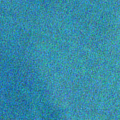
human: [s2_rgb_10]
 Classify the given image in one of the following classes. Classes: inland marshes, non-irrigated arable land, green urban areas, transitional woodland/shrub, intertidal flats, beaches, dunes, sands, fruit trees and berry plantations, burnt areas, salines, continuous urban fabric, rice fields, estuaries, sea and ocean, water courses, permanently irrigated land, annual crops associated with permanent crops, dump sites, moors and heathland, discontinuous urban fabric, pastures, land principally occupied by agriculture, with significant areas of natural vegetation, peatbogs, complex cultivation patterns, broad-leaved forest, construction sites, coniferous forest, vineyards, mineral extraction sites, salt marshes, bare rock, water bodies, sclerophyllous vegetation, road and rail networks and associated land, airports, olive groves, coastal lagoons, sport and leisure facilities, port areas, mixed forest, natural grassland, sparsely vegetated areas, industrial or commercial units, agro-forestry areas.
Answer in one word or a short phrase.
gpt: sea and ocean